Question: Count the number of objects in the diagram.
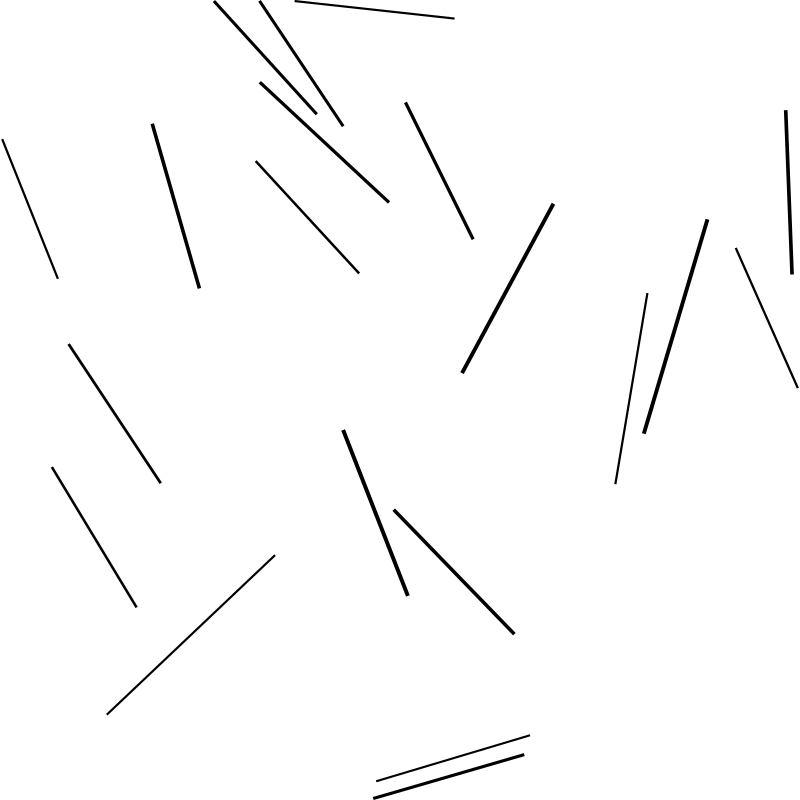
Answer: 20